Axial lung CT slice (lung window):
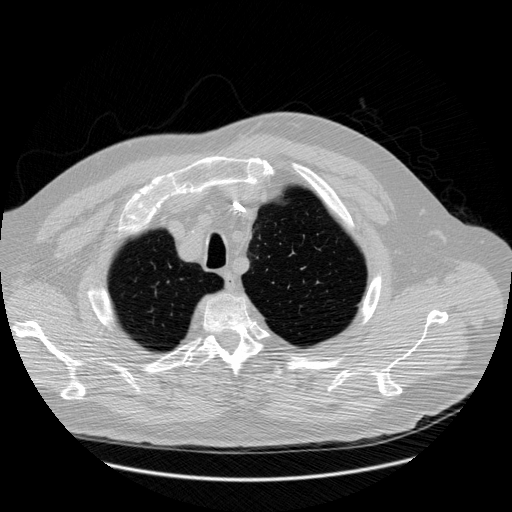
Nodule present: no